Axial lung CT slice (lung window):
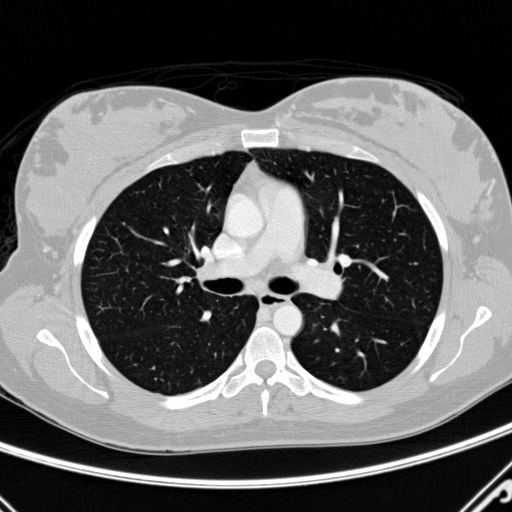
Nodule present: no